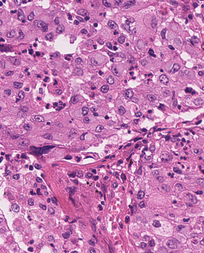
Tumor epithelial tissue: yes
Tumor-associated stroma tissue: yes
Normal tissue: no